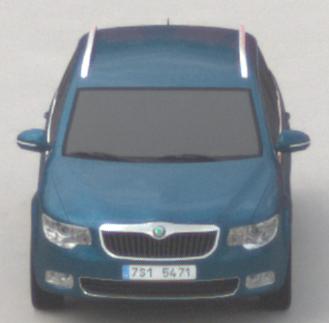
Make: Skoda
Model: Superb Combi 1.4 TSI
Detailed model: Superb (II) Combi
Model produced from: 2010/01
Model produced until: 2011/10
Doors: 5
Color: blue
Road condition: dry road
Daytime: morning or afternoon
Contrast: low contrast